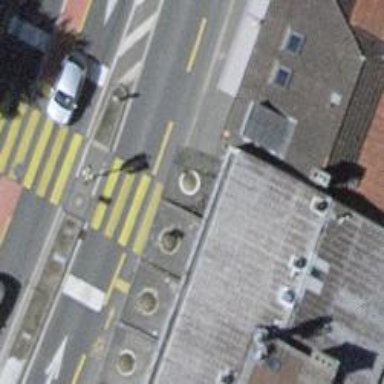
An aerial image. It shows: Kerb barrier.